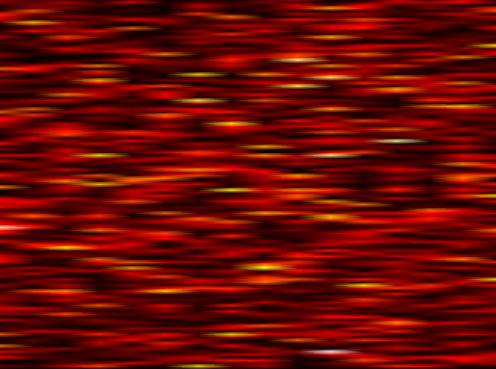
Label: UFMC